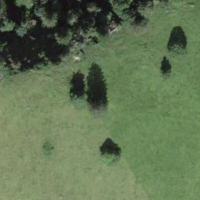
EUNIS habitat code: 24
Species observed at this site:
Ajuga reptans